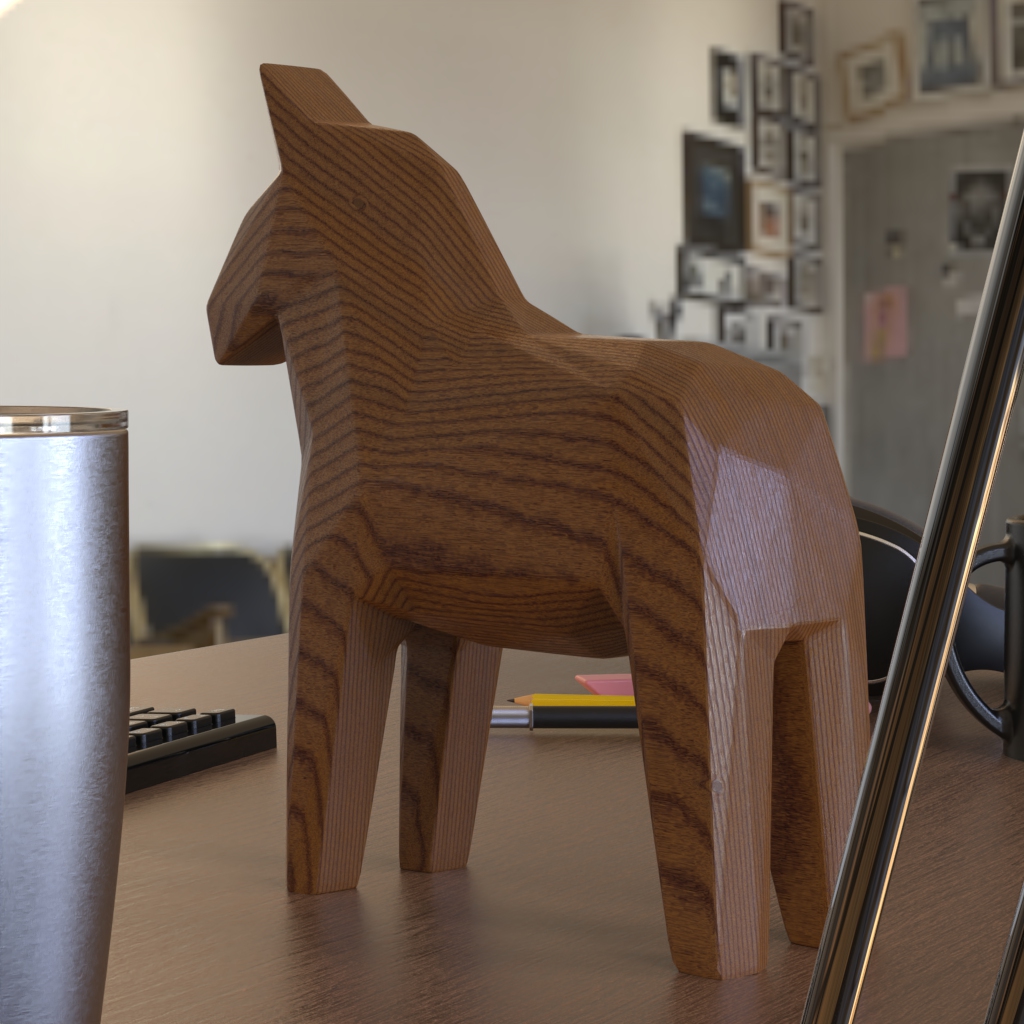
A high quality rendering of a dalahest_oak dalecarlian horse figurine made of varnished dark oak standing on a wooden table in an an apartment with natural bright daylight from windows,long shot from rear left side,  with a deep depth field of view, 100 mm, bokeh